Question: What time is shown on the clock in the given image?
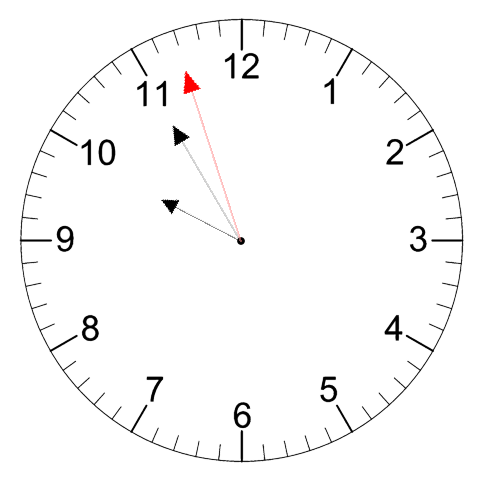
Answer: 09:54:57